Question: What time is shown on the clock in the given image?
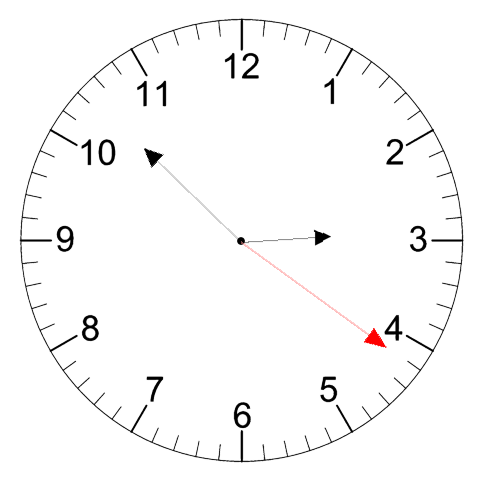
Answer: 02:52:21